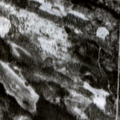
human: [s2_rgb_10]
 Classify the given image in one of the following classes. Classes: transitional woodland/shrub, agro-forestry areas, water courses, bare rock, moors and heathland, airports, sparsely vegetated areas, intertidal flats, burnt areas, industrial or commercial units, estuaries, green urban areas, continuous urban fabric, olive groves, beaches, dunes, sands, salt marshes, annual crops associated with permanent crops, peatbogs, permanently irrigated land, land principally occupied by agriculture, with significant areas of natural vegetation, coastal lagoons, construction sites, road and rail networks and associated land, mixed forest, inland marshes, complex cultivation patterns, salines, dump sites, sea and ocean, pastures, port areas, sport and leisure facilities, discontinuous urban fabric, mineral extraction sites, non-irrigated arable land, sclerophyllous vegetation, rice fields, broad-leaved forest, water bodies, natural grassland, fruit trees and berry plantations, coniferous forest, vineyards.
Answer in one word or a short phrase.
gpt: coniferous forest